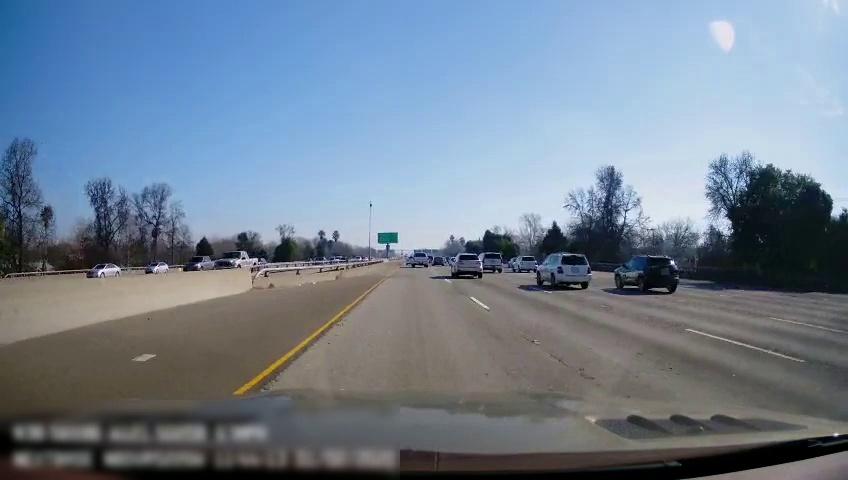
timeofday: Day
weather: Sunny
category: Drivable Space
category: Vehicles | Car
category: Vehicles | Truck
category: Vehicles | Car
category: Vehicles | Truck
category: Drivable Space
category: Vehicles | SUV
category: Vehicles | SUV
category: Vehicles | Car
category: Vehicles | SUV
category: Vehicles | SUV
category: Vehicles | Truck
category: Vehicles | SUV
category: Vehicles | Car
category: Lanes | Current Lane
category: Lanes | Current Lane
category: Lanes | Alternate Lane
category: Lanes | Alternate Lane
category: Traffic | Signs